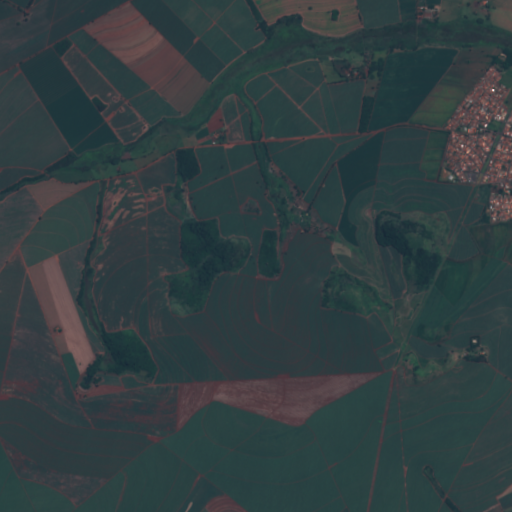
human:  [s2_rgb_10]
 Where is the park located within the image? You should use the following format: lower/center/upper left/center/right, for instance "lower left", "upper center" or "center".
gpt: The park is located in the upper right of the image.
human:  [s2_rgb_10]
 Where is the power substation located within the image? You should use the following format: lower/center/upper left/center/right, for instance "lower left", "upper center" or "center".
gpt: The power substation is located in the center right of the image.
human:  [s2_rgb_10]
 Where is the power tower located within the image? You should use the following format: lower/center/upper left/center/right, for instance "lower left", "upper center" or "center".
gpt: The power tower is located in the right of the image.
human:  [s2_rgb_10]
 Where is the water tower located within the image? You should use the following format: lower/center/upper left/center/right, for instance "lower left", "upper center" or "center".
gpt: The water tower is located in the upper right of the image.
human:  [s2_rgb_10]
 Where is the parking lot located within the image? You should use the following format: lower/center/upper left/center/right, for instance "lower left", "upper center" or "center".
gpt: There is no parking lot in the image.